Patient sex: M
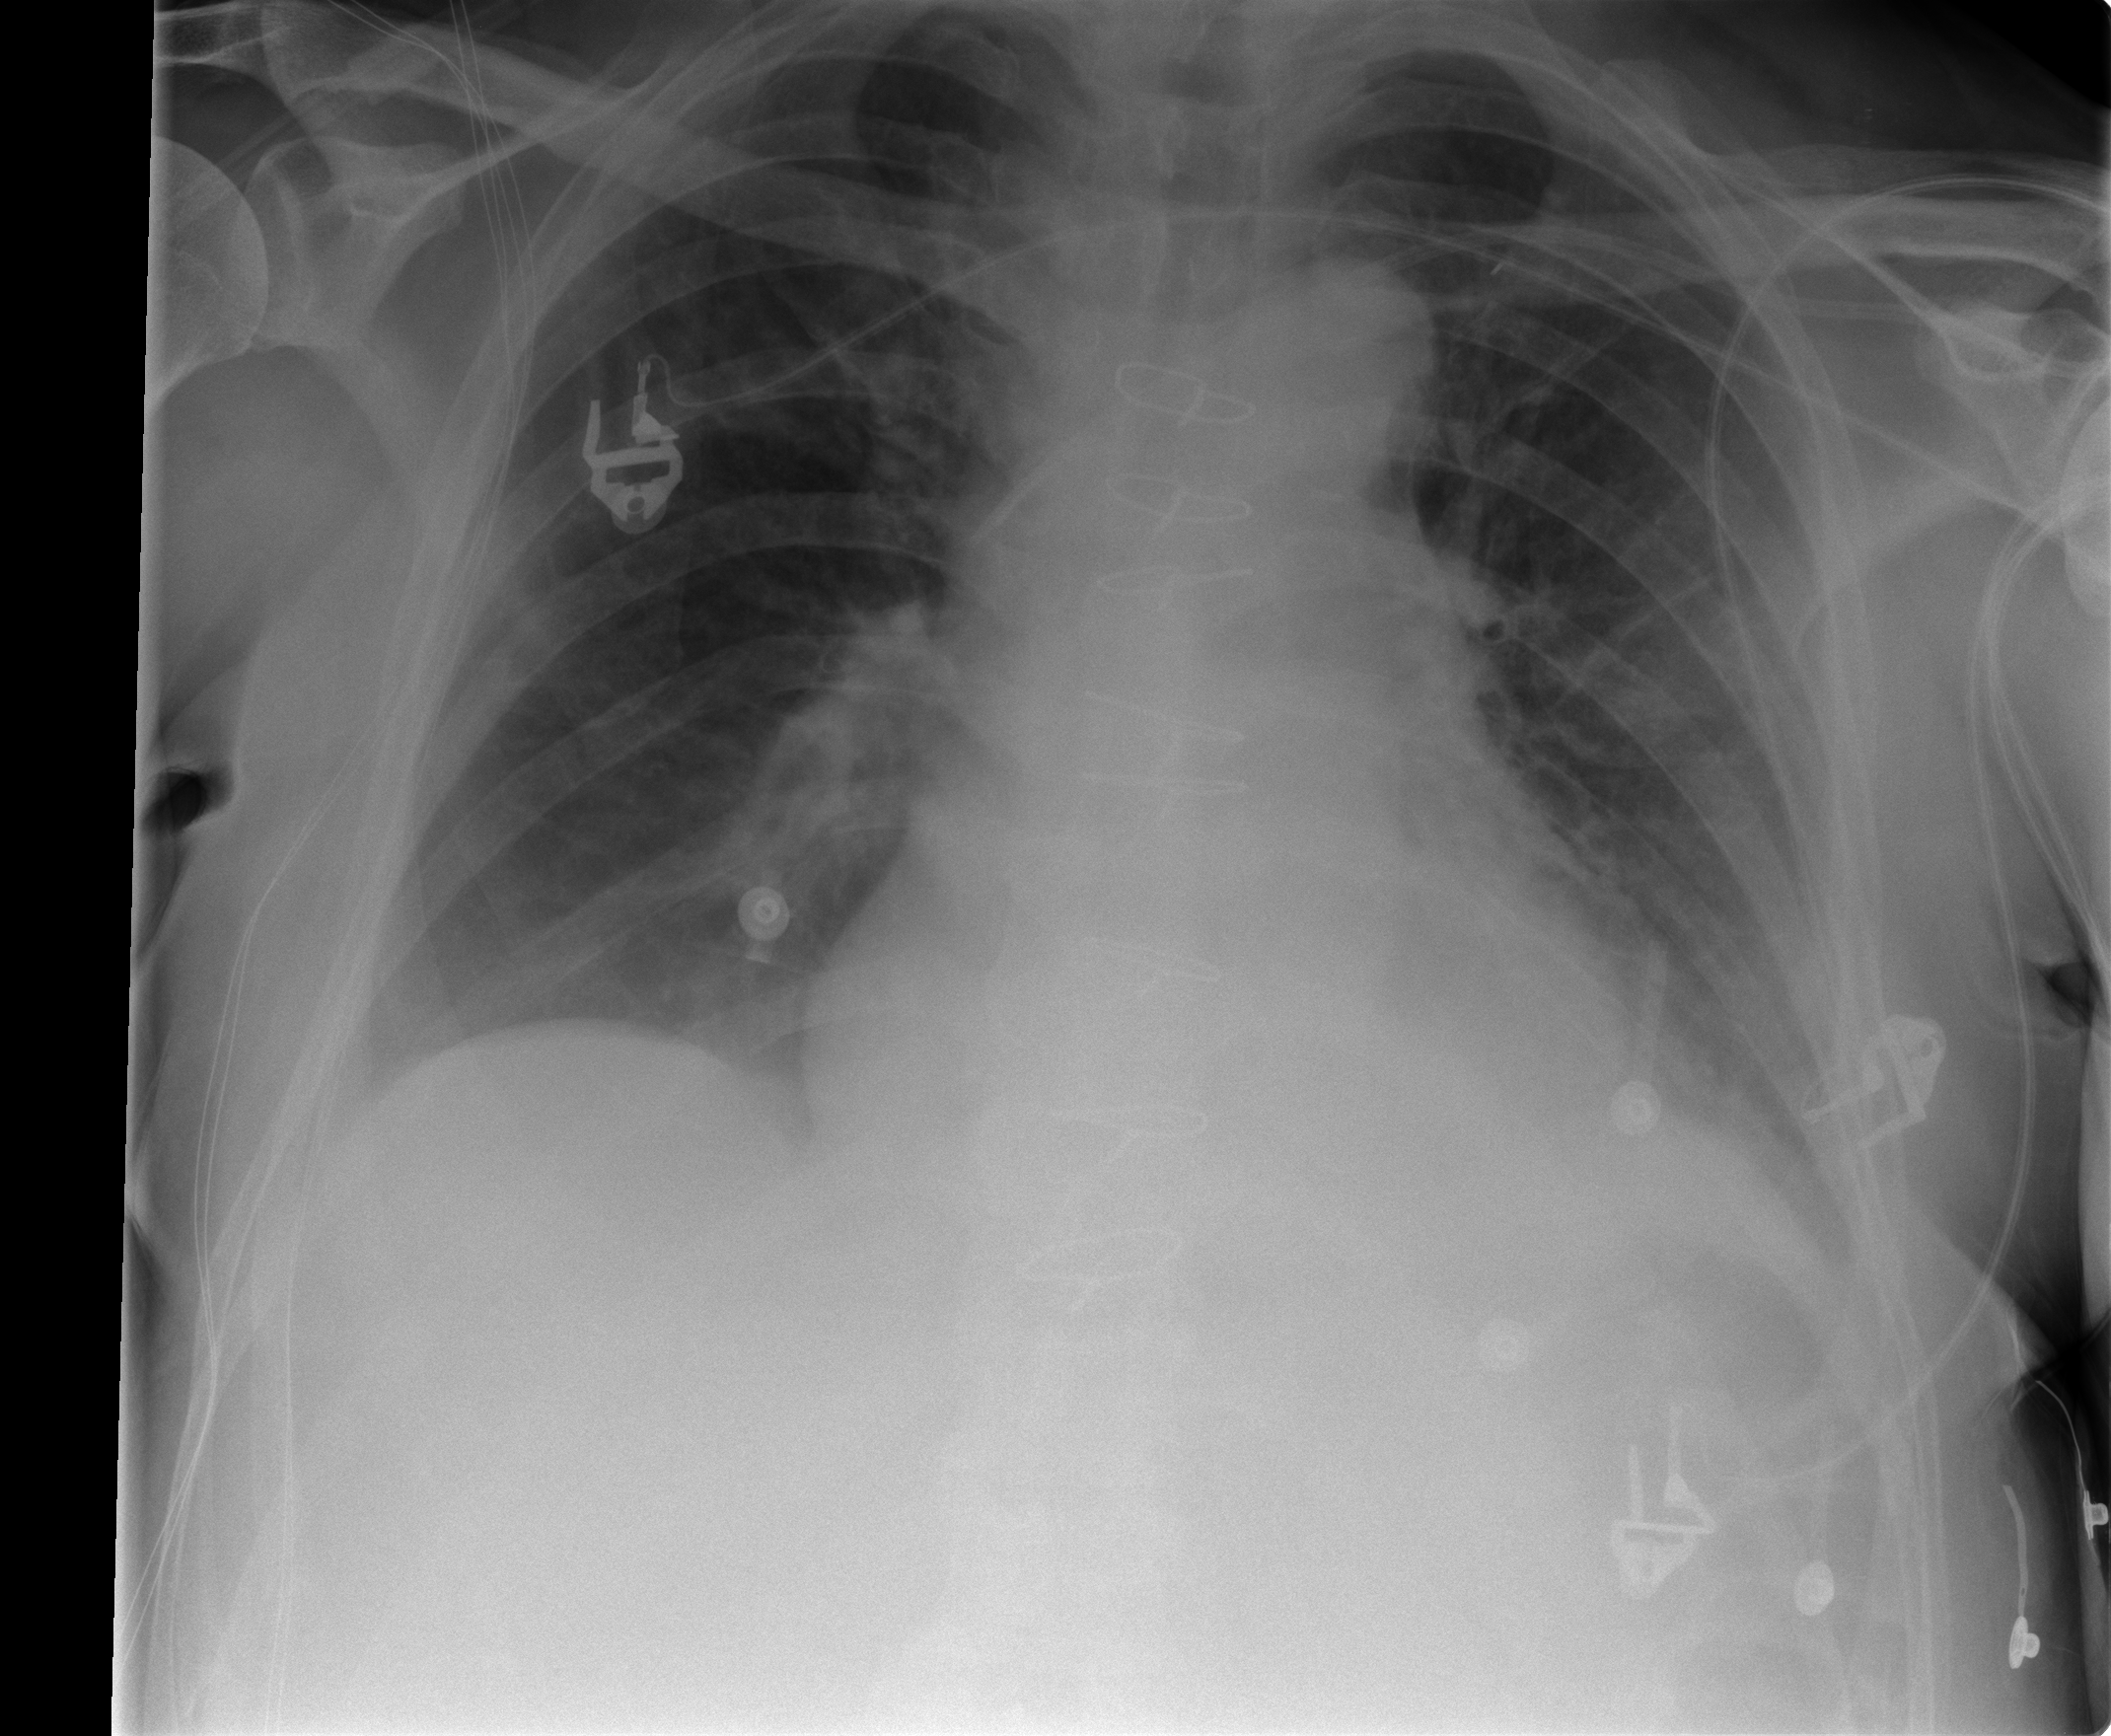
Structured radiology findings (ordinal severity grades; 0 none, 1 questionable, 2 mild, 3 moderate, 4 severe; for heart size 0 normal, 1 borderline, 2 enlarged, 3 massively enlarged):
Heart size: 2
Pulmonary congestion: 0
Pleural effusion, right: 0
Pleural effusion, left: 2
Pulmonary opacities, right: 0
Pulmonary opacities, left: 2
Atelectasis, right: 2
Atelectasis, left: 2